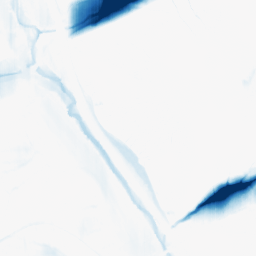
Category: morphological
Decomposition family: morphological_ellipse
Decomposition parameters: operation: closing
width: 50
height: 5
Upsampling method: cubic_catmull_rom
Upsampling parameters: scale: 4
Upsampling scale: 4